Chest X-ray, PA view. Patient: 32 years old, sex M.
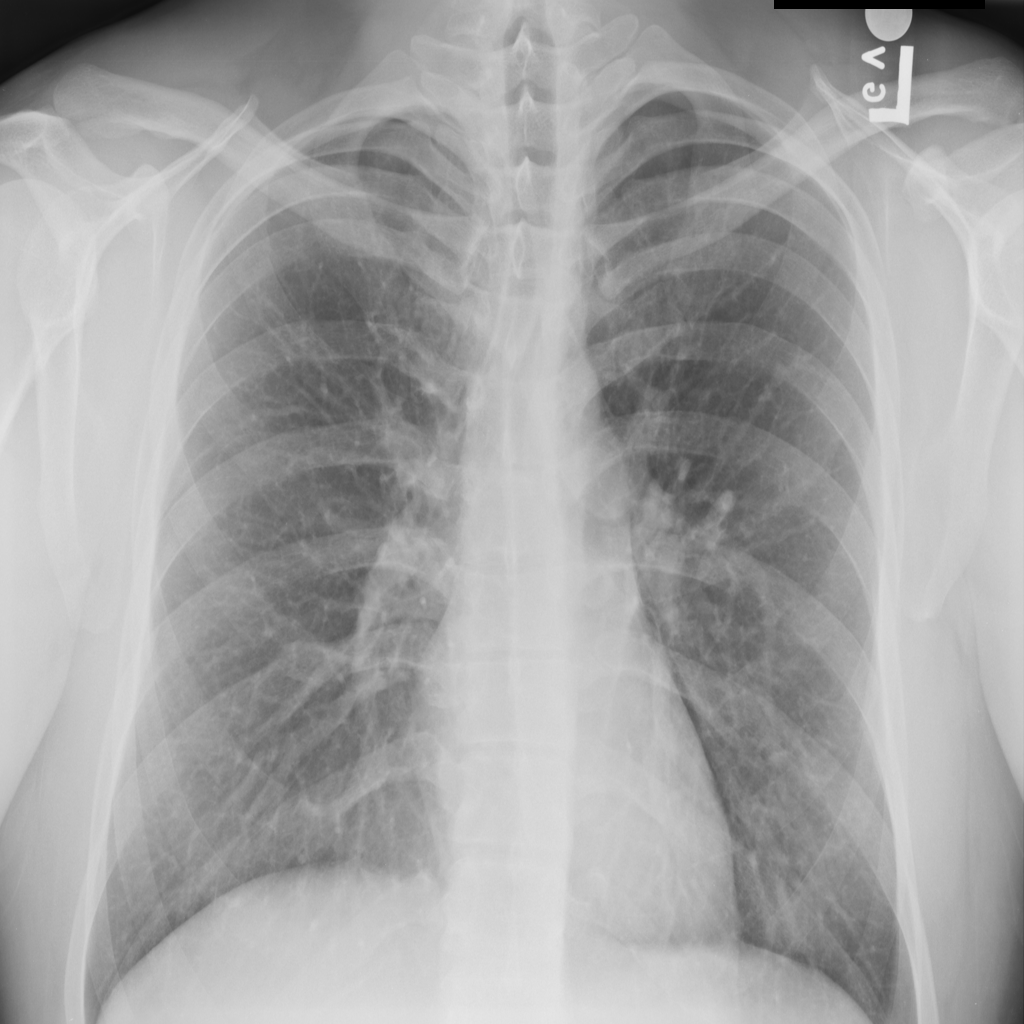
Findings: No Finding